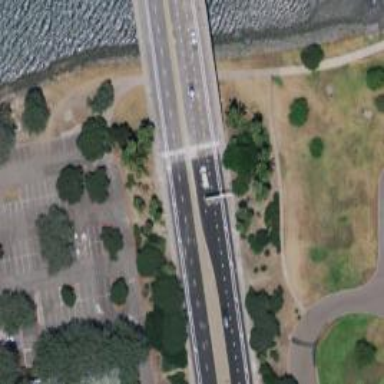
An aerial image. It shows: Secondary road bridge on expressway.